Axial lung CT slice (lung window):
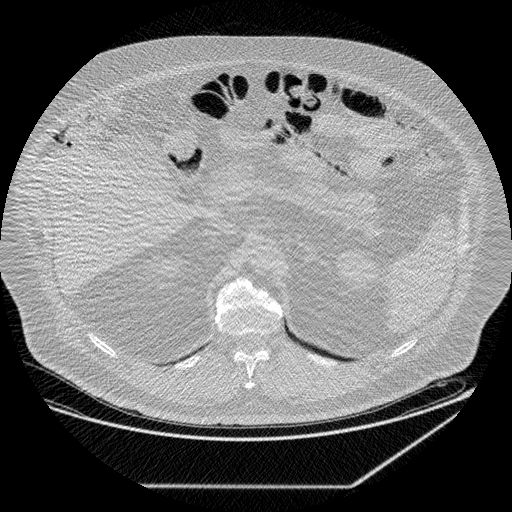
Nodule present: no